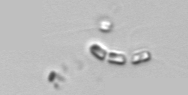
Label: Chaetoceros